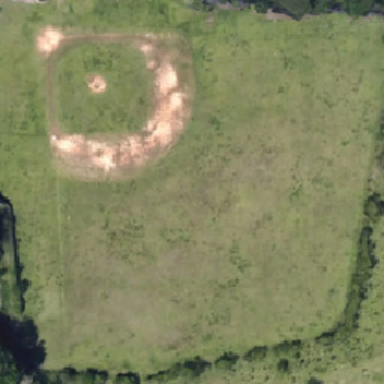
The green baseball field is not very flat .